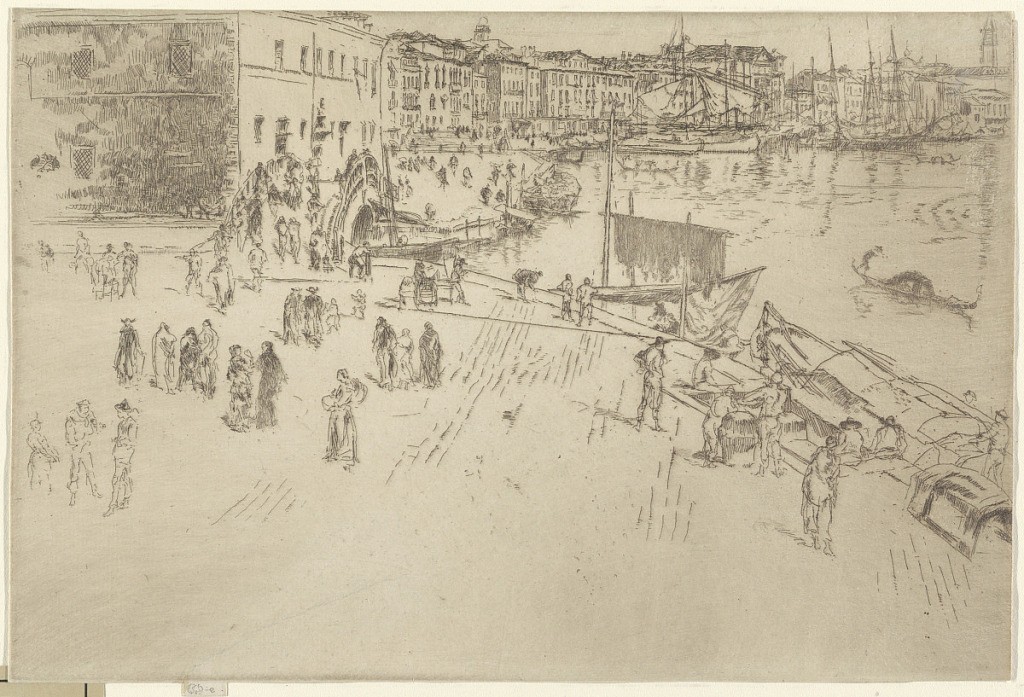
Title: Riva, No.1
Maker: James McNeill Whistler, American, 1834–1903
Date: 1879–1880
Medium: Etching and drypoint on paper
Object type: Print
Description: View from a high vantage-point. The canal, lined with houses, in the background; distant view of domes of St. Marks, right.